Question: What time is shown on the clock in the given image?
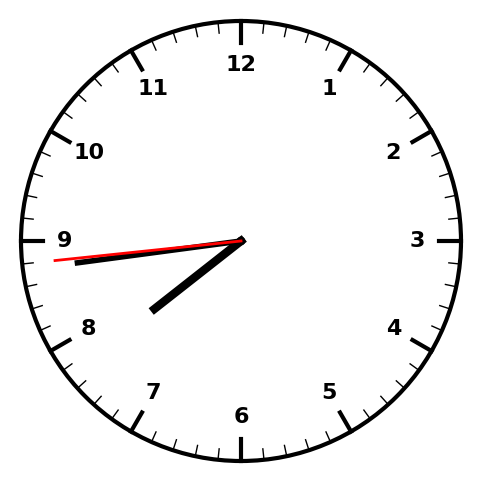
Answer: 07:43:44